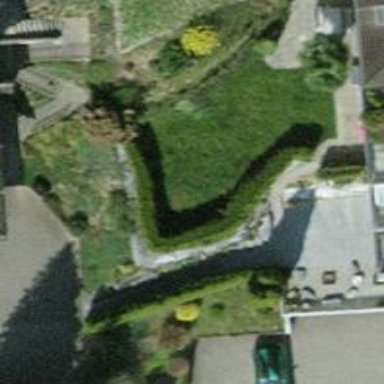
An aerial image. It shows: Hedge acting as barrier.